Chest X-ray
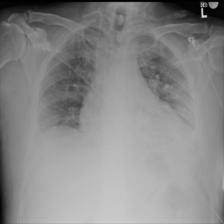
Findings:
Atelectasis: negative
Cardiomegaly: negative
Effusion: negative
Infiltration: negative
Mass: negative
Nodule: negative
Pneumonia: negative
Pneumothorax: negative
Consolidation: negative
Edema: negative
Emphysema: negative
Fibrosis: negative
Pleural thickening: negative
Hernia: negative